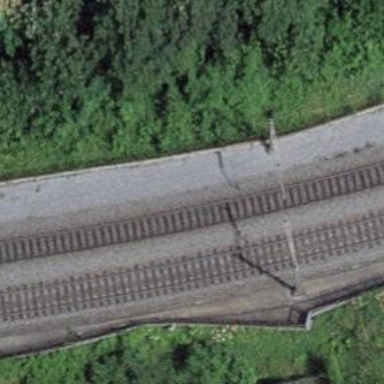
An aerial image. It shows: Railway track with contact lines for electrification.